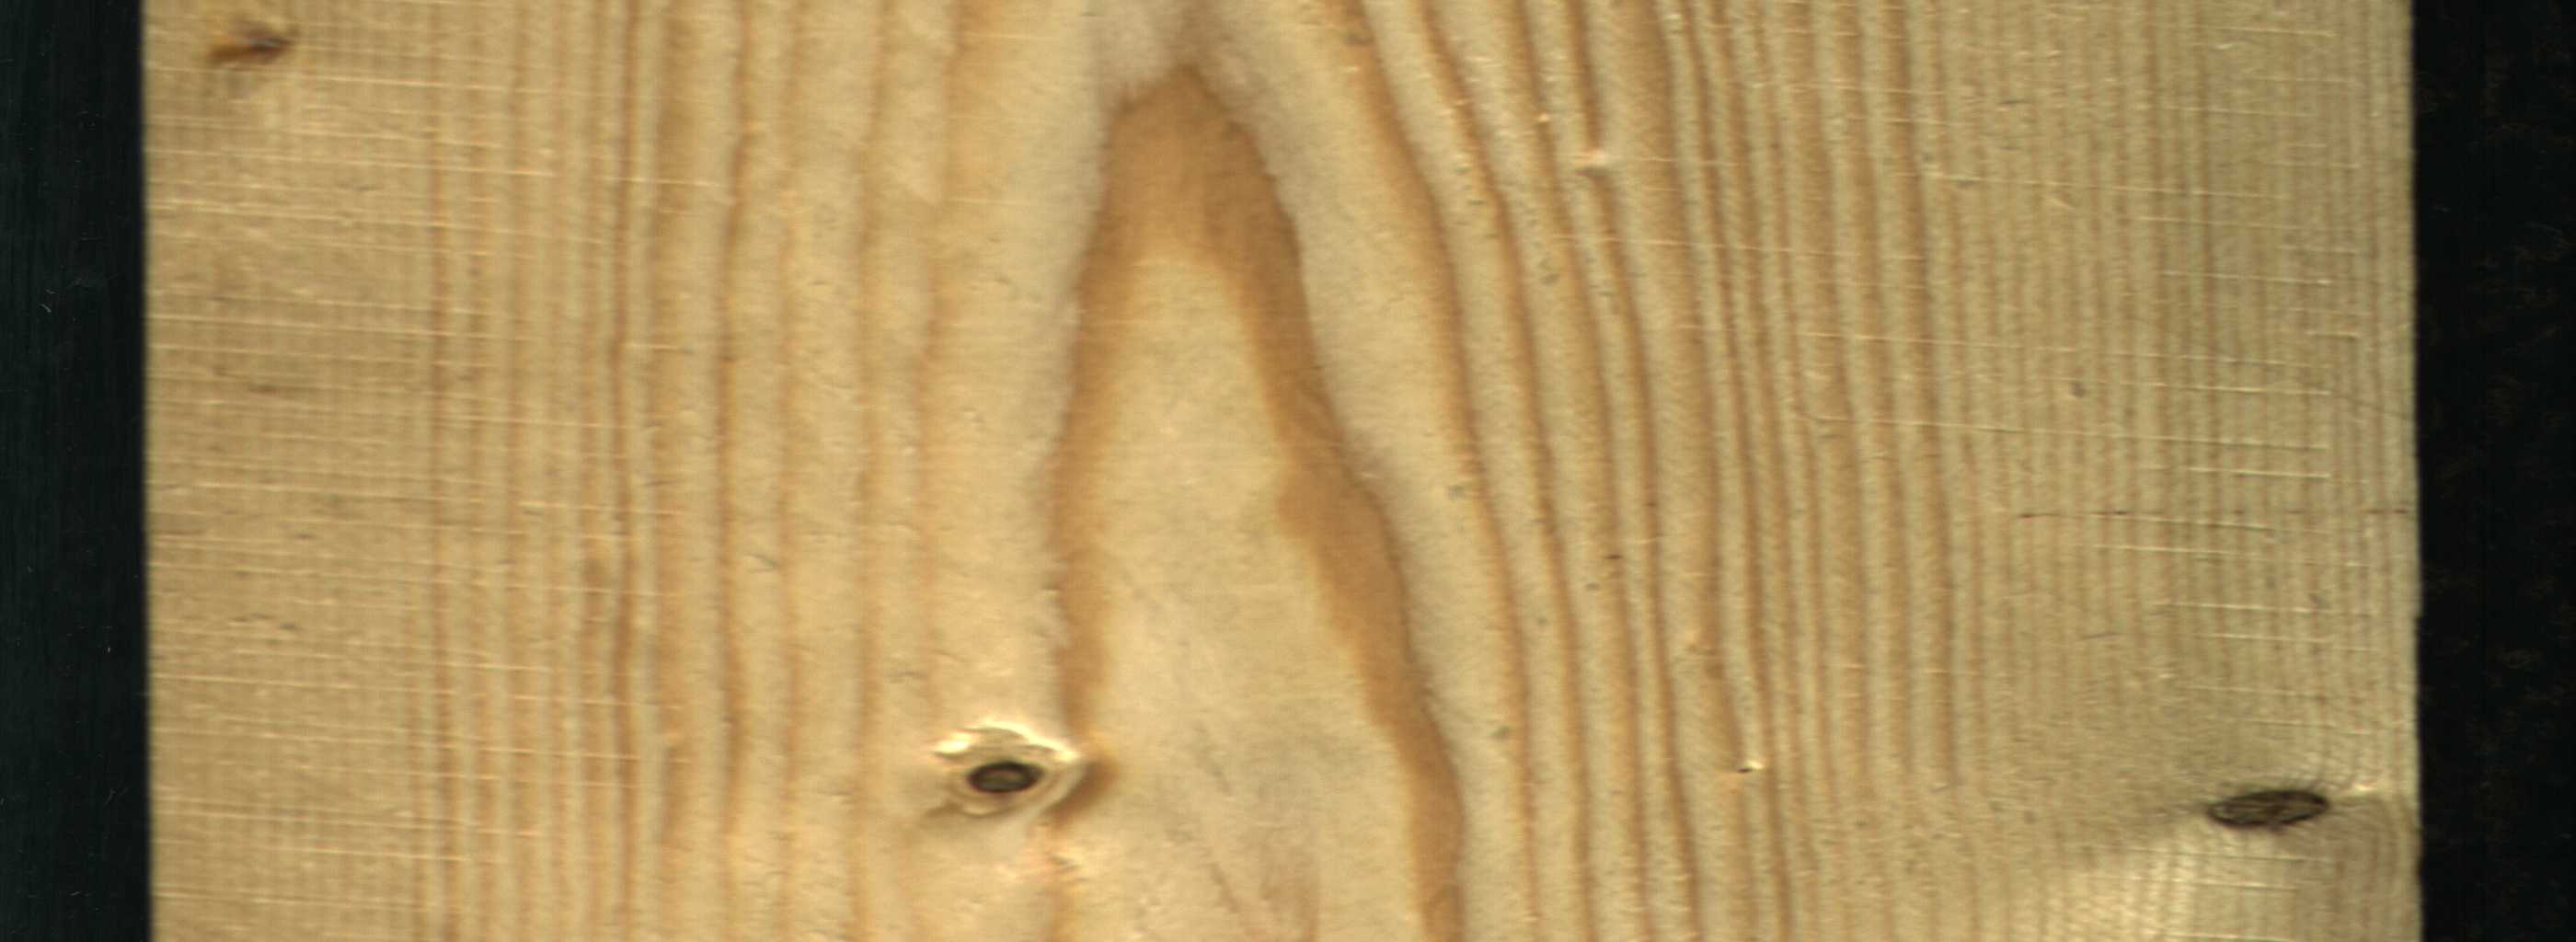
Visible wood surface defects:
Dead_Knot
Dead_Knot
Live_Knot